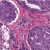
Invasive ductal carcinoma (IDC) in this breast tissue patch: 0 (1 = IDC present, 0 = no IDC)